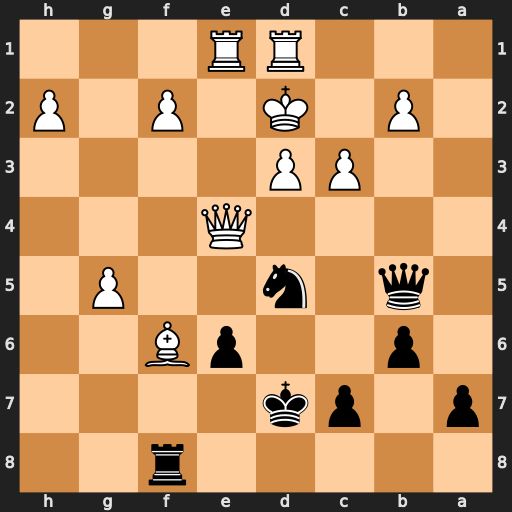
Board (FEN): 5r2/p1pk4/1p2pB2/1q1n2P1/4Q3/2PP4/1P1K1P1P/3RR3
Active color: b
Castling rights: -
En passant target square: -
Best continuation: Qxb2#